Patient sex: M
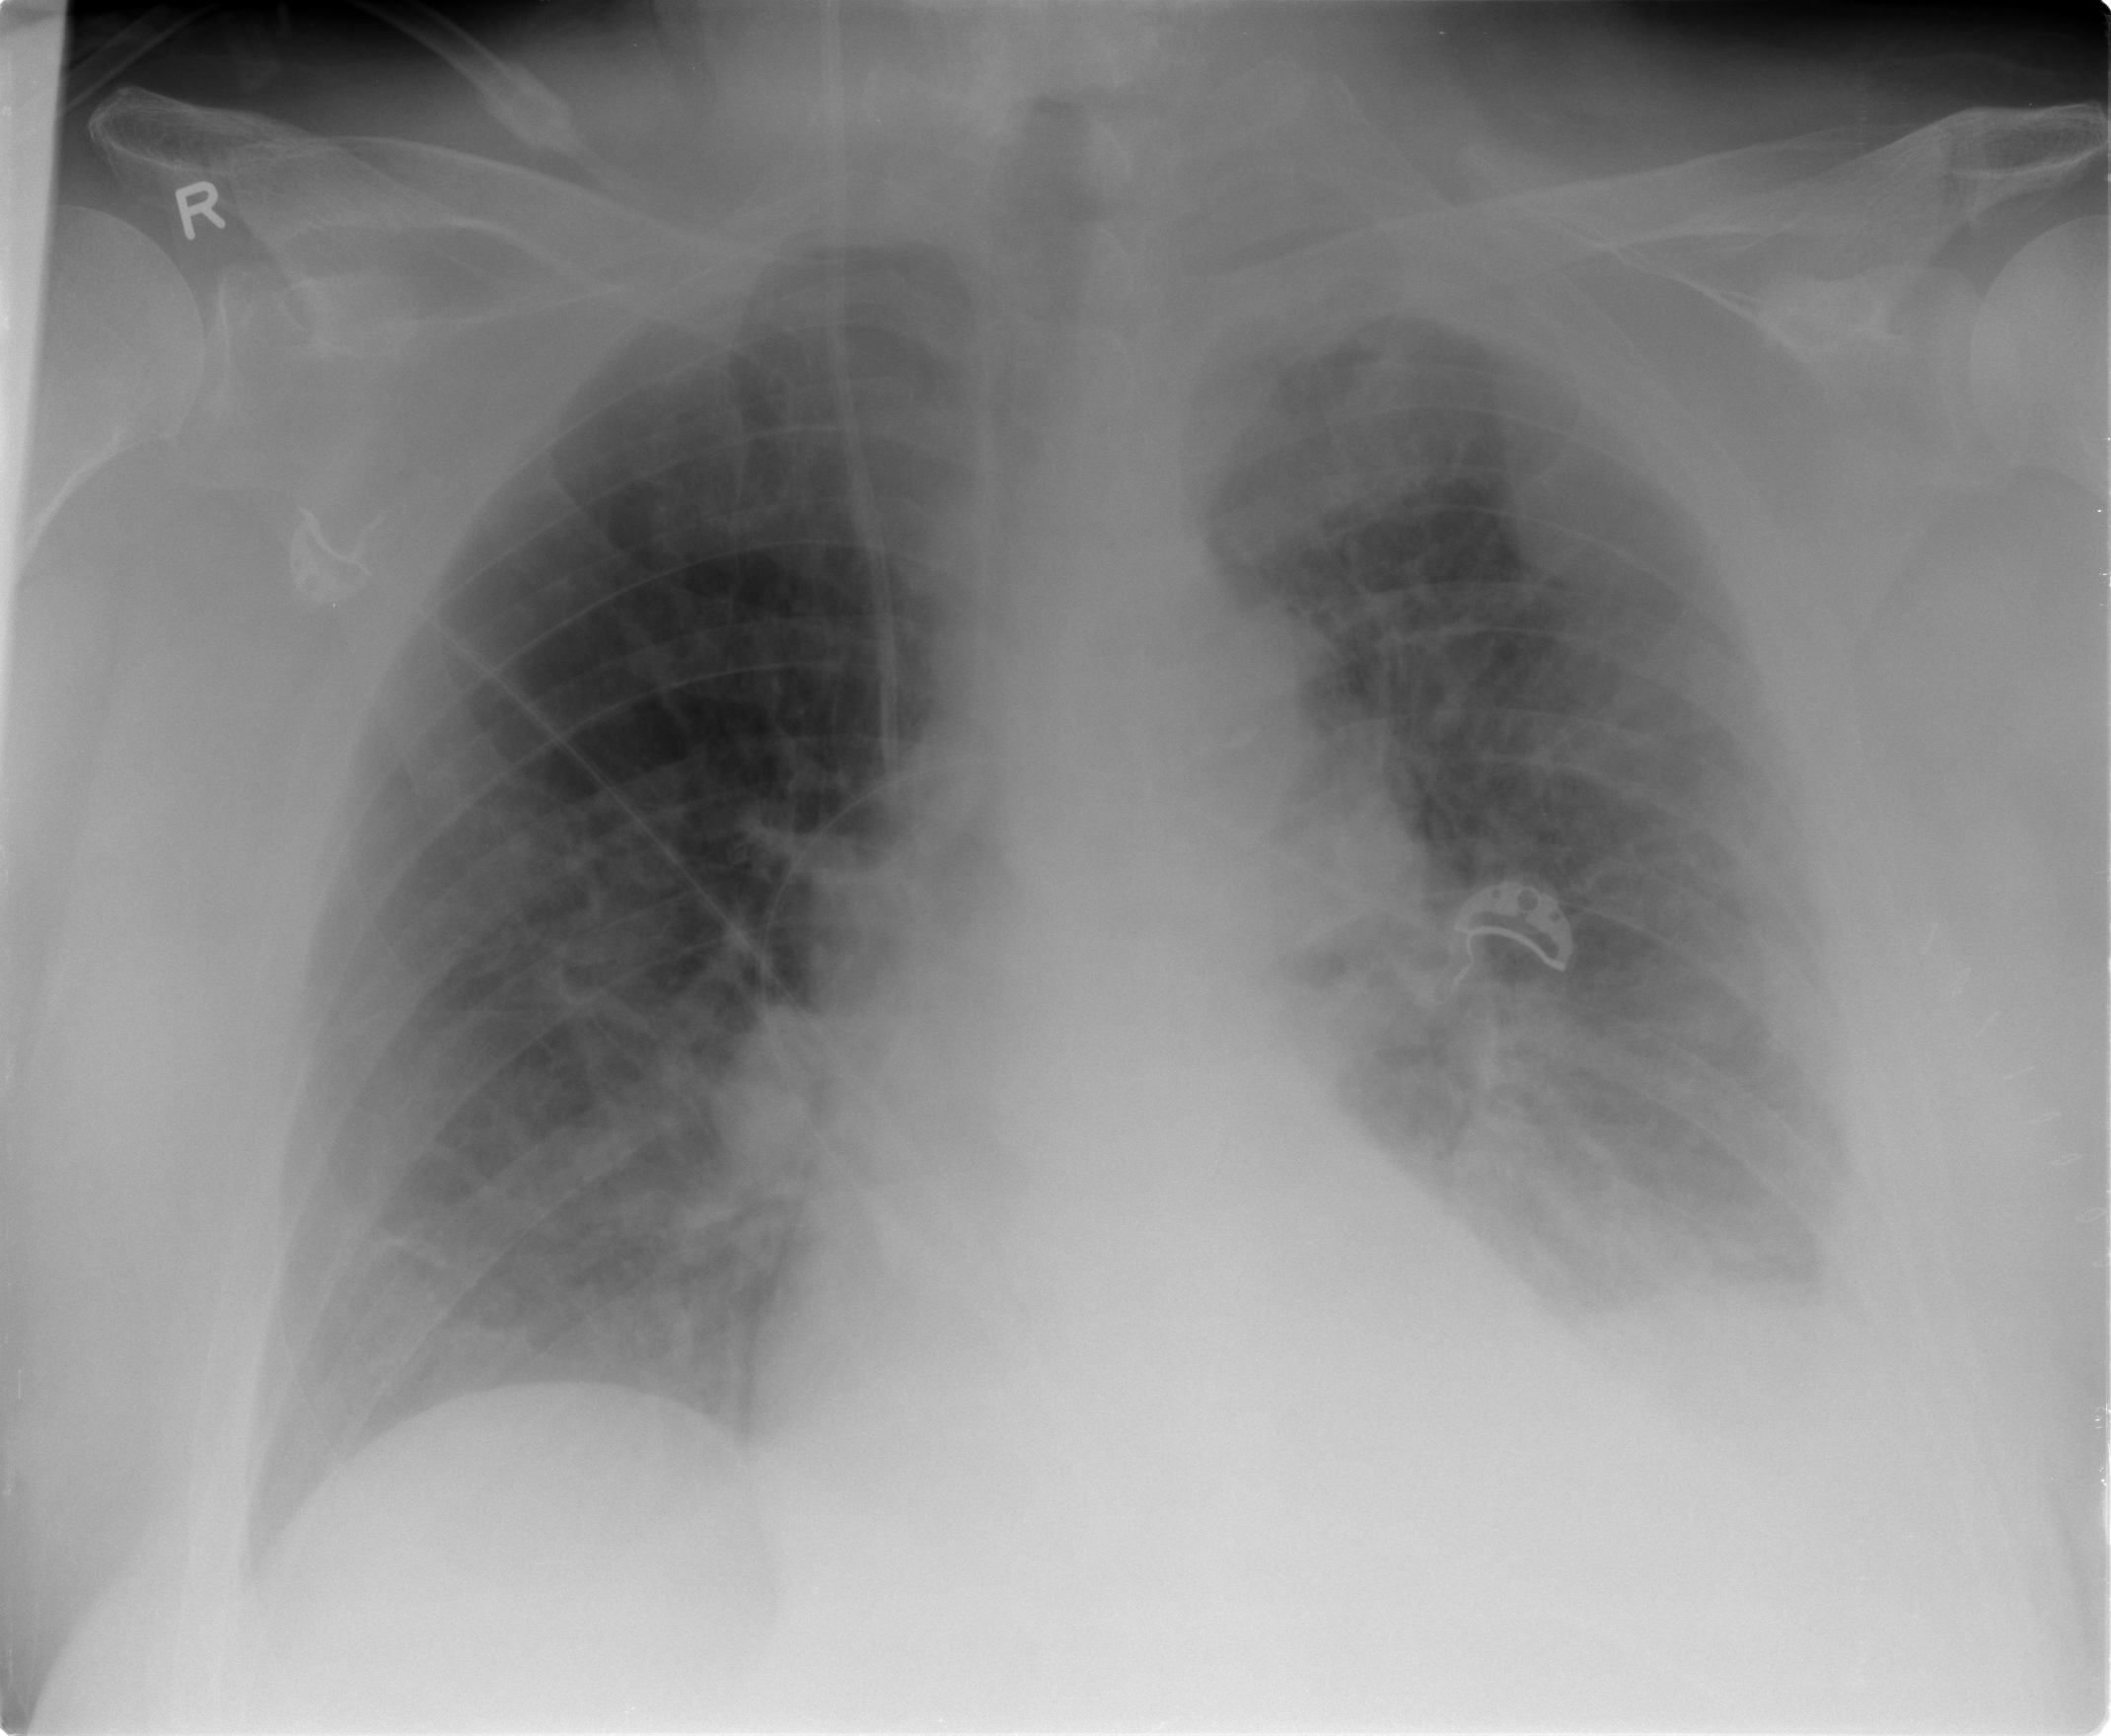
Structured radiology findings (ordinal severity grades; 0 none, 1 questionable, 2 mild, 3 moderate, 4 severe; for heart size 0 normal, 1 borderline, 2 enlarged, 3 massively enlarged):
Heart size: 0
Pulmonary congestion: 0
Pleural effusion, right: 0
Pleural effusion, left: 3
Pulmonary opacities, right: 0
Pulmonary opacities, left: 0
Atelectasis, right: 2
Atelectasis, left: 3